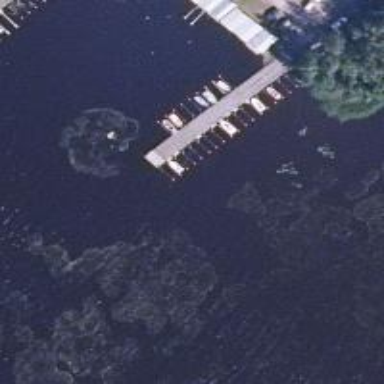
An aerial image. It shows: Pier with mooring facilities.